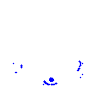
Particle: pion